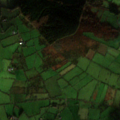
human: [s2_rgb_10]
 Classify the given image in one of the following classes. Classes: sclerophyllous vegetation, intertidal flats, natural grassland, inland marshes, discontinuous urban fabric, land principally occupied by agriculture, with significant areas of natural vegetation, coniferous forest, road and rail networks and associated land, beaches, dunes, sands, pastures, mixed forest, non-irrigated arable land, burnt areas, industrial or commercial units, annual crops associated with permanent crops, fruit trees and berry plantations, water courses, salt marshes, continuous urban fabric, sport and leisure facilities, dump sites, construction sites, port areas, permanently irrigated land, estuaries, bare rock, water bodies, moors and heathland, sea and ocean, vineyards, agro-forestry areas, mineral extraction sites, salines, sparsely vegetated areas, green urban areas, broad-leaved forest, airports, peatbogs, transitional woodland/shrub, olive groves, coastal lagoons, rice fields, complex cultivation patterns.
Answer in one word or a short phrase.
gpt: pastures, coniferous forest